Interaction volume radius: 10 \u00c5
Interaction volume height: 20 \u00c5
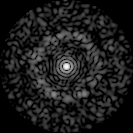
Disorder parameter: 0.8071